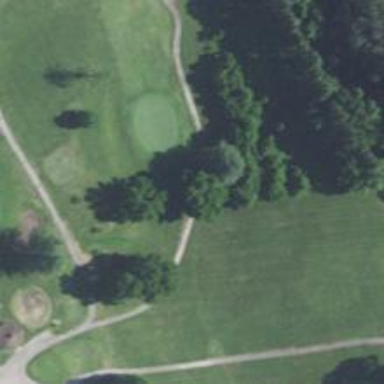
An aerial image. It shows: Golf hole.